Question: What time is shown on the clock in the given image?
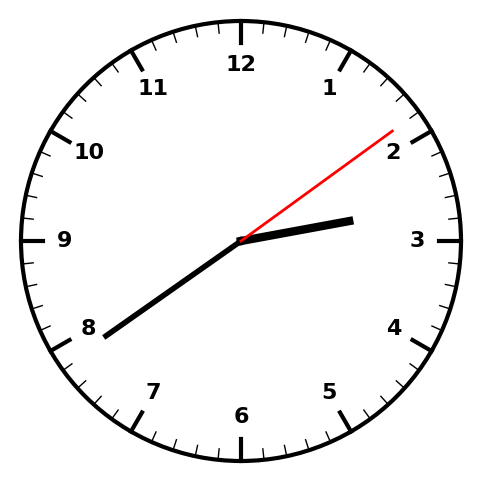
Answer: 02:39:09